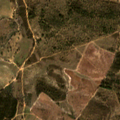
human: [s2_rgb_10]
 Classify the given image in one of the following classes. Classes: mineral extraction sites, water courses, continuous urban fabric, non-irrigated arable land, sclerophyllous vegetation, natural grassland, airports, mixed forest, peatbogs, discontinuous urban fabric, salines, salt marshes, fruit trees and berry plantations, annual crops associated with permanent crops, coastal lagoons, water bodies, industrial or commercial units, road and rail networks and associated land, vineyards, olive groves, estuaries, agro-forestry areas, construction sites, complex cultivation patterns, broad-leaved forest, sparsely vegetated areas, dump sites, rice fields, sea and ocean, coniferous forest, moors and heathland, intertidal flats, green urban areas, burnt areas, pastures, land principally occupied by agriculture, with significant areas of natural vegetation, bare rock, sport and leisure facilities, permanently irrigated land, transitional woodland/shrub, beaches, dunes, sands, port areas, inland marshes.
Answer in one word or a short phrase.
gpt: non-irrigated arable land, olive groves, agro-forestry areas, broad-leaved forest, transitional woodland/shrub